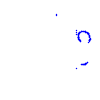
Particle: proton